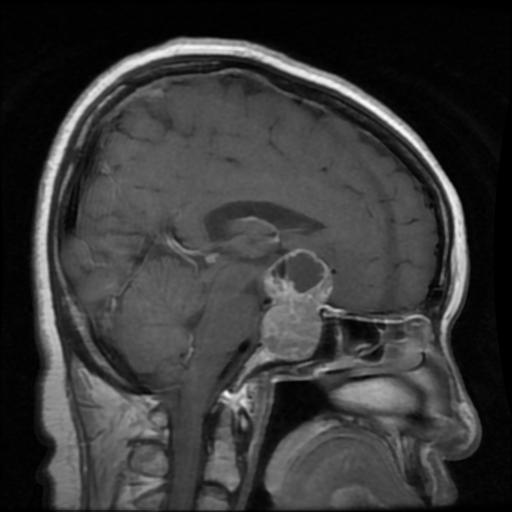
Label: pituitary